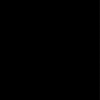
Label: dusty